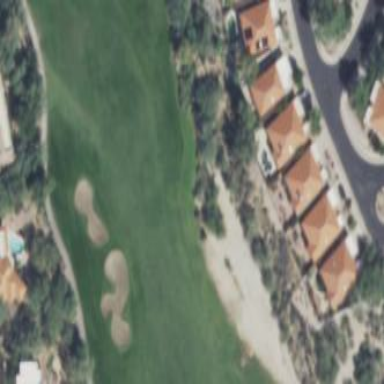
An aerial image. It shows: Area of rough grass used for golf.